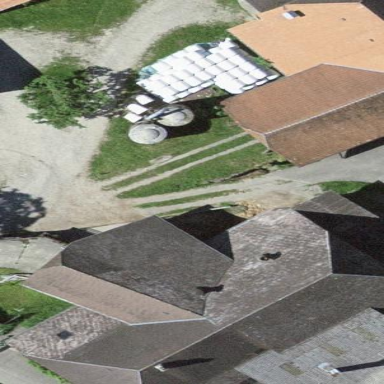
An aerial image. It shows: Farm building.